Question: I want to create a mouseenter / mouseleave state for hovering over group headers. There doesn't seem to be any hover events being thrown within the Ext.grid.feature.Grouping class.

- -
Suggestions?
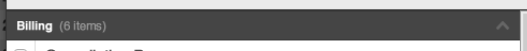
Answer: I couldn't figure out a solution to delegate to the mouseenter / mouseleave events properly using ExtJS terrible event binding.
Additionally, I couldn't figure out how to component query / query the grid.feature.Grouping feature itself.
However, I did figure out how to add delegation listeners to the mouseover / mouseout events. Kind of ugly that you have to wait to the render event to get the components element first. Then you have to bind using this.mon (terribly named) to addManagedListener on a delegated element.
'''
Ext.create('Ext.grid.Panel', {
// ...
listeners: {
render: function (cmp, eOpts) {
this.mon(cmp.el, 'mouseover', function (event, html, eOpts) {
var class_names = this.getGroupClassNamesWithoutOver(html);
class_names.push('x-over');
html.className = class_names.join(' ');
}, cmp, {
delegate: '.x-grid-group-hd'
});
this.mon(cmp.el, 'mouseout', function (event, html, eOpts) {
var class_names = this.getGroupClassNamesWithoutOver(html);
html.className = class_names.join(' ');
}, cmp, {
delegate: '.x-grid-group-hd'
});
},
getGroupClassNamesWithoutOver: function (html) {
var class_names = html.className.split(' '),
class_names_length = class_names.length,
new_class_names = [];
while (class_names_length--) {
var class_name = class_names[class_names_length];
if (class_name != 'x-over') {
new_class_names.push(class_name);
}
}
return new_class_names;
}
});
'''
This solution is much cleaner that using the super nested, non scoped version:
'''
listeners: {
el: {
mouseover: {
delegate: '.x-grid-group-hd',
fn: function (event, html, eOpts) {
// ...
}
}
}
}
'''